Current action and preconditions to check: trajectory_clear

Your task: For each precondition in the list above, predict whether it will hold at this action.

Consider the current scene as observed from the mobile robot's camera, and analyze the predicted future states of all dynamic agents (e.g., people, animals, vehicles, or any moving entities) within the NEXT SECOND.

IMPORTANT: Only answer "very likely" if you are absolutely certain—based on strong, clear evidence—that a dynamic agent will violate the precondition in the predicted future state. Do NOT answer "very likely" for unlikely, ambiguous, or low-probability risks.

Ask yourself for each precondition: Is there a high probability, with clear and convincing evidence, that the predicted future states of any dynamic agent will interfere with the predicted future state of the currently executing action within the NEXT SECOND, causing that precondition to fail?

Assess the risk level based on these predictions. Use "likely" or "very likely" if motions create a clear risk of interference.

Use "neutral" or "improbable" if agents are nearby but their predicted paths are clearly diverging or non-conflicting.

Failure Risk Categories: "very improbable", "improbable", "neutral", "likely", "very likely"

Answer Format: Output ONLY the probability_of_failure value from these categories: "very improbable", "improbable", "neutral", "likely", "very likely"

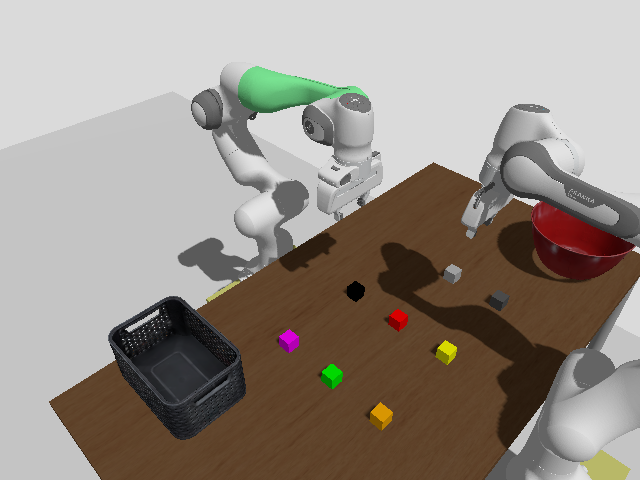

Answer: improbable